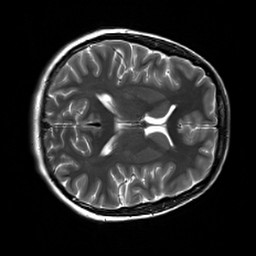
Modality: T2w
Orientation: axial
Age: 23
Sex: female
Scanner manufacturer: siemens
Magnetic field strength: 3 T
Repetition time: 7 s
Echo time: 0.09 s